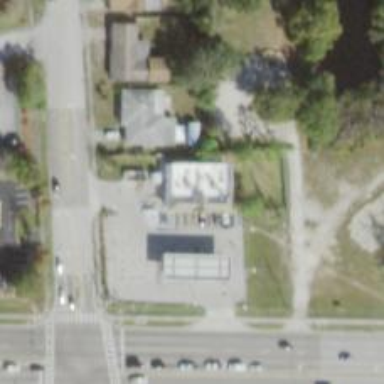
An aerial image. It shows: Convenience shop.